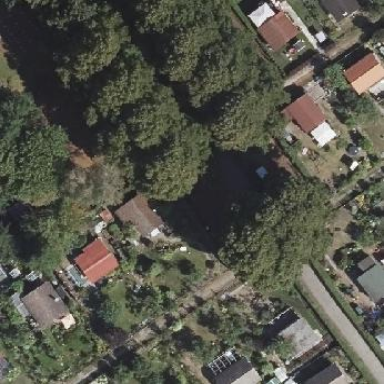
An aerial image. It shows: Plot in the allotments.